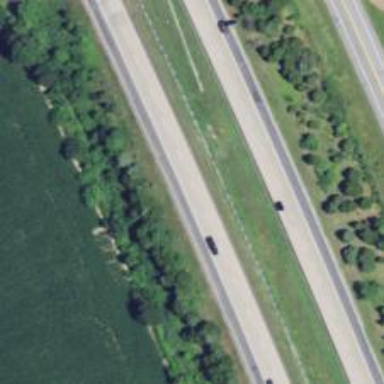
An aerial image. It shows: Motorway.